Interaction volume radius: 5 \u00c5
Interaction volume height: 30 \u00c5
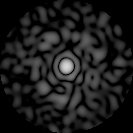
Disorder parameter: 0.8368